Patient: sex F, age 33
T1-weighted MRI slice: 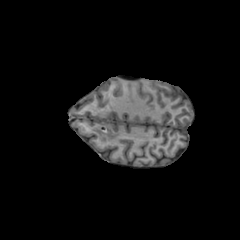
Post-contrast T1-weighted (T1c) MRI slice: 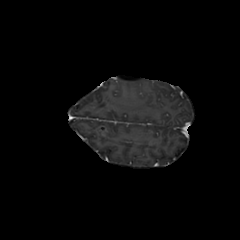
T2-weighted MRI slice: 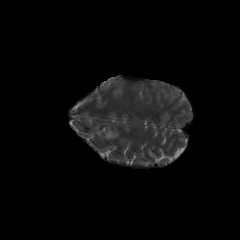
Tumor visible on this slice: no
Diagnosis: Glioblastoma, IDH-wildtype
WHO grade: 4